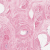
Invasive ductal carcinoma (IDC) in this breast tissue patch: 0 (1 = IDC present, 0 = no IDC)